Interaction volume radius: 10 \u00c5
Interaction volume height: 20 \u00c5
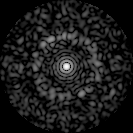
Disorder parameter: 0.8194